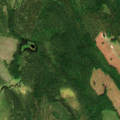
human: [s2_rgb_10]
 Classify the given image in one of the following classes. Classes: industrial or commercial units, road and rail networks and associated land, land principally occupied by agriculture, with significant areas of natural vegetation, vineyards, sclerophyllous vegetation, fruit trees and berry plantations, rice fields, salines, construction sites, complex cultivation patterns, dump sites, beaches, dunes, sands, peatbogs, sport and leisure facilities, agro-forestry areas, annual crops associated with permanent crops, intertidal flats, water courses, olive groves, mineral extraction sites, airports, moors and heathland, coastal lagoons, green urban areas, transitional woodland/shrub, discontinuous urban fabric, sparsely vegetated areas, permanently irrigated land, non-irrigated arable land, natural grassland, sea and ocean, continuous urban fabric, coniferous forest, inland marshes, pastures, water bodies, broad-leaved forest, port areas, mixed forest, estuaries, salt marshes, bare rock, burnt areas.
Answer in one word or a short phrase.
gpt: coniferous forest, transitional woodland/shrub